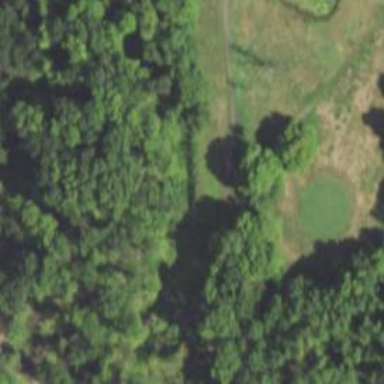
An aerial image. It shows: Pathway for golf carts.